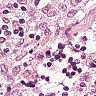
Metastatic tissue present: no